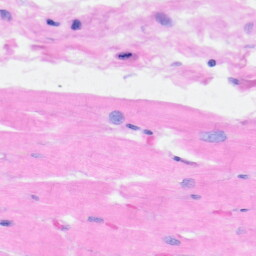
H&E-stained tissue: Heart